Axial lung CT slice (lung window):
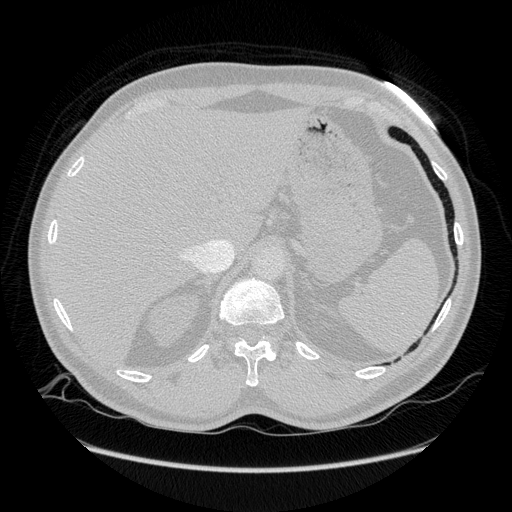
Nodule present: no